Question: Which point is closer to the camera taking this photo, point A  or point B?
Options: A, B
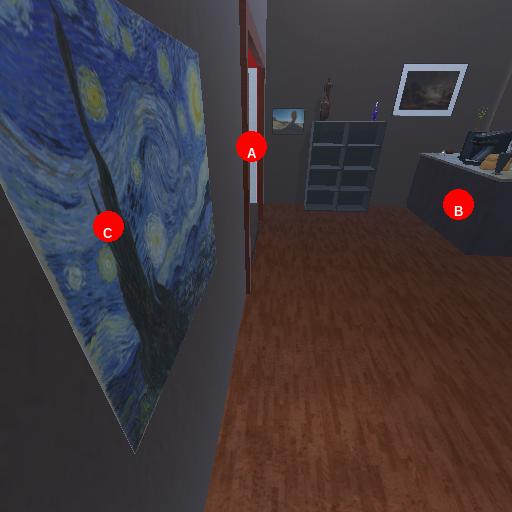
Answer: A